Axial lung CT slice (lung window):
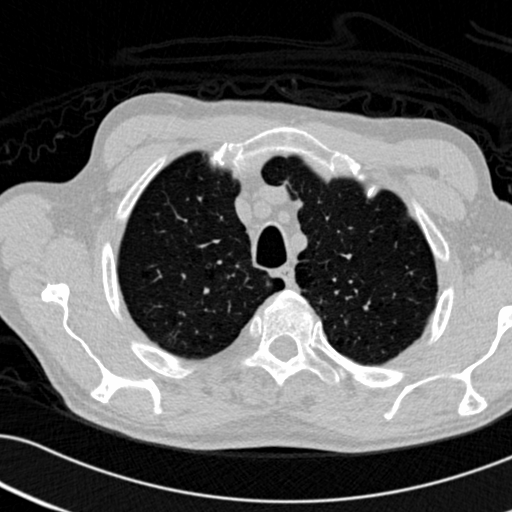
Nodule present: no